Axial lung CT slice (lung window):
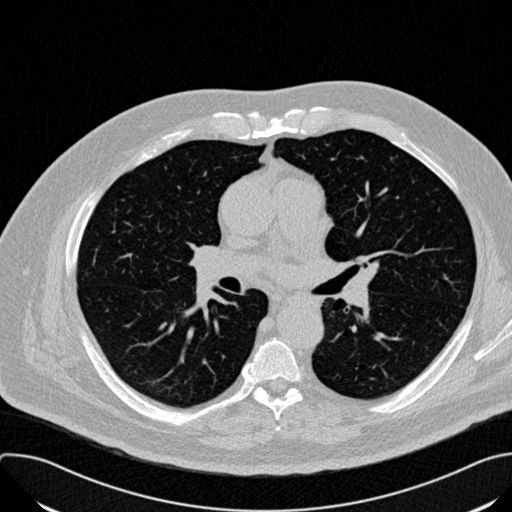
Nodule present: no